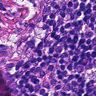
Metastatic tissue present: yes